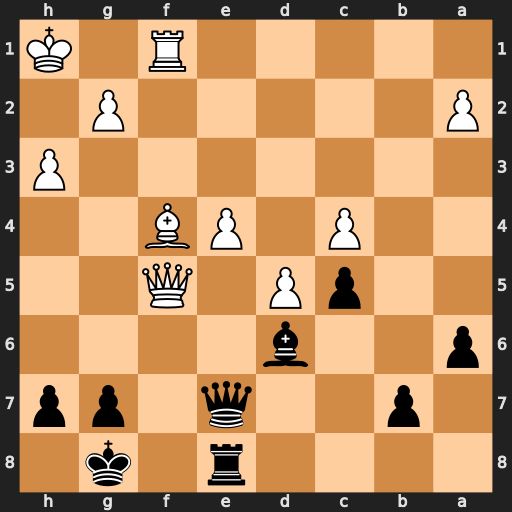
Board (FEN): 4r1k1/1p2q1pp/p2b4/2pP1Q2/2P1PB2/7P/P5P1/5R1K
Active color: b
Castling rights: -
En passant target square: -
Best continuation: Rf8 Bxd6 Rxf5 Rxf5 Qxd6